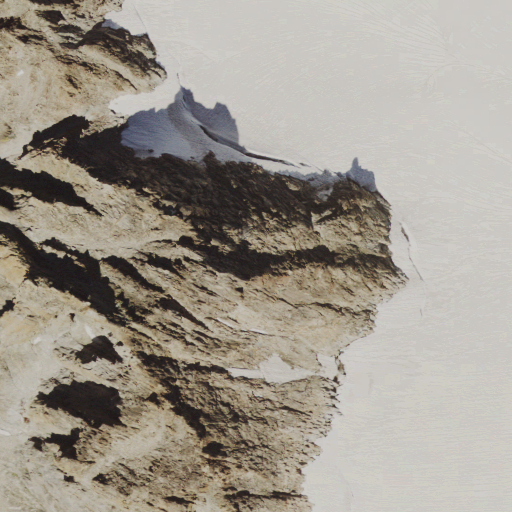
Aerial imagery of mountain in Wyoming named Mount Koven containing snow, grassland, and barren land